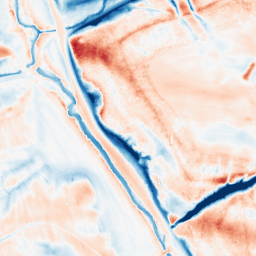
Category: classical
Decomposition family: gaussian_anisotropic
Decomposition parameters: sigma_x: 5
sigma_y: 10
Upsampling method: bicubic
Upsampling parameters: scale: 2
Upsampling scale: 2